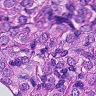
Metastatic tissue present: yes